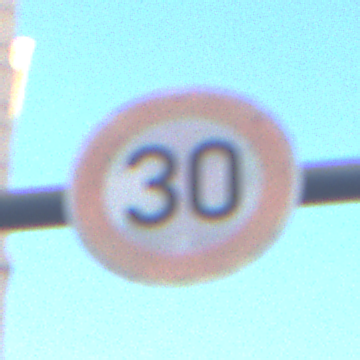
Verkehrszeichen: Geschwindigkeit30
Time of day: SunriseSunset
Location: Outdoor (Urban)
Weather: Clear
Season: NotSpecified
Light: Natural